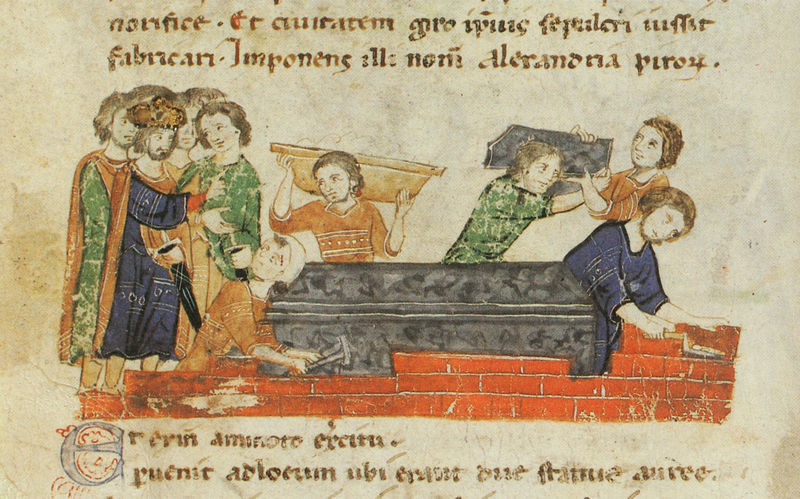
Titel: Alexanderroman
Institution: Leipzig, Stadtbibliothek
Schlagwörter: blau, mann, umhang, grün, menschen, männer, rot, mütze, stein, steine, trauer, krone, arbeit, schrift, mauer, ziegel, backstein, arbeiter, könig, buch, schwert, buchstabe, initiale, fürst, pergament, ziegelsteine, handwerk, sarg, grab, mauern, hammer, mittelalter, trog, turban, kelle, mausoleum, bau, handschrift, bauen, latein, grabstein, bauarbeiter, buchmalerei, manuskript, minuskel, zeigelsteine, mausuleum, wanner, einmauern, steine ziegelsteine